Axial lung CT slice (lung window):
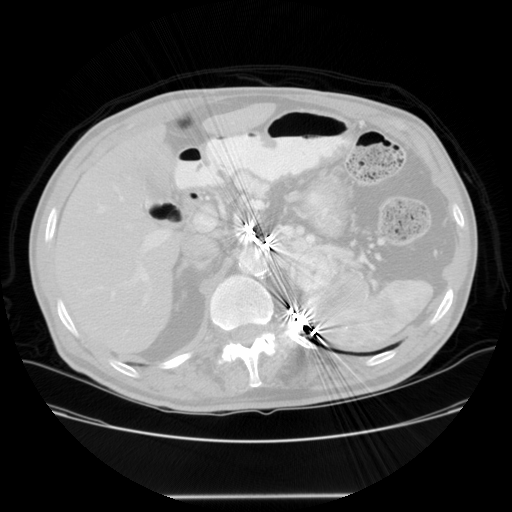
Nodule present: no